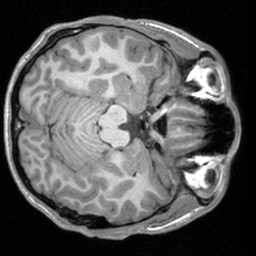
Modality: T1w
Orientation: axial
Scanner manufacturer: siemens
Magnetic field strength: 3 T
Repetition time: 1.9 s
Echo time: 0.00226 s